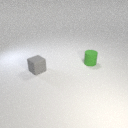
small green rubber cylinder behind small gray rubber cube